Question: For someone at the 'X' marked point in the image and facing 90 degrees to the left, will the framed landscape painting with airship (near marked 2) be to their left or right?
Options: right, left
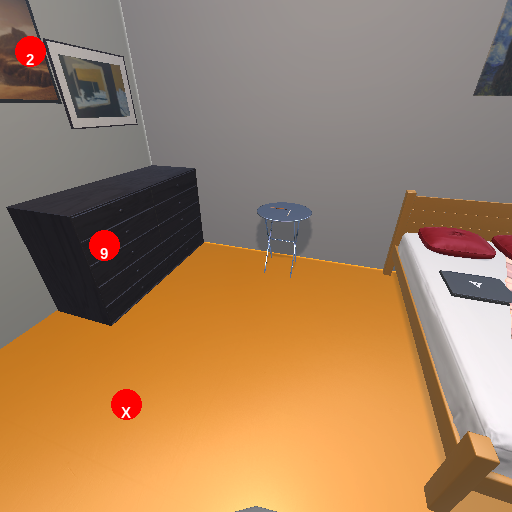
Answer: right